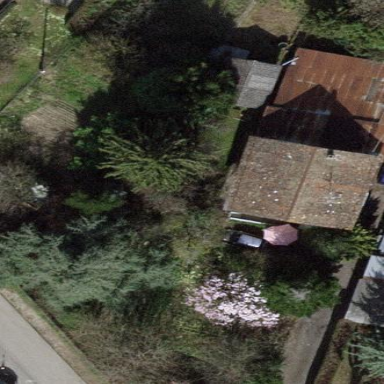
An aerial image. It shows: Garden enclosed by fence.